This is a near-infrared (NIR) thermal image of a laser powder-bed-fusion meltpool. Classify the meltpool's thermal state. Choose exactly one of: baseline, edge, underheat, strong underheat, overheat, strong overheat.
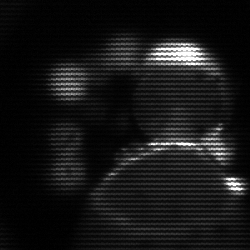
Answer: edge